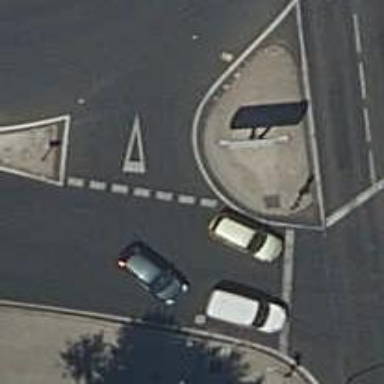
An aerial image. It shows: Road with "give way" sign.